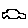
Label: car